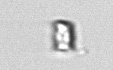
Label: Bacillariophyceae_morphotype1